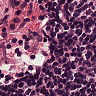
Metastatic tissue present: no